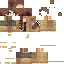
A female human skin with medium skin, wearing brown long hair dressed in a blue suit and brown skirt, featuring a closed mouth.